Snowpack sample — Buffalo Mountain, Silverthorne, Colorado, USA (1/25/25, 10:11 AM MST)
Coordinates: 39.6222, -106.1139
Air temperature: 22 °F
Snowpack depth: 110 cm
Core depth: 40 cm
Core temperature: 46.4 °F
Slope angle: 12°, slope face: 102°
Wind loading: high
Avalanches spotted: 0
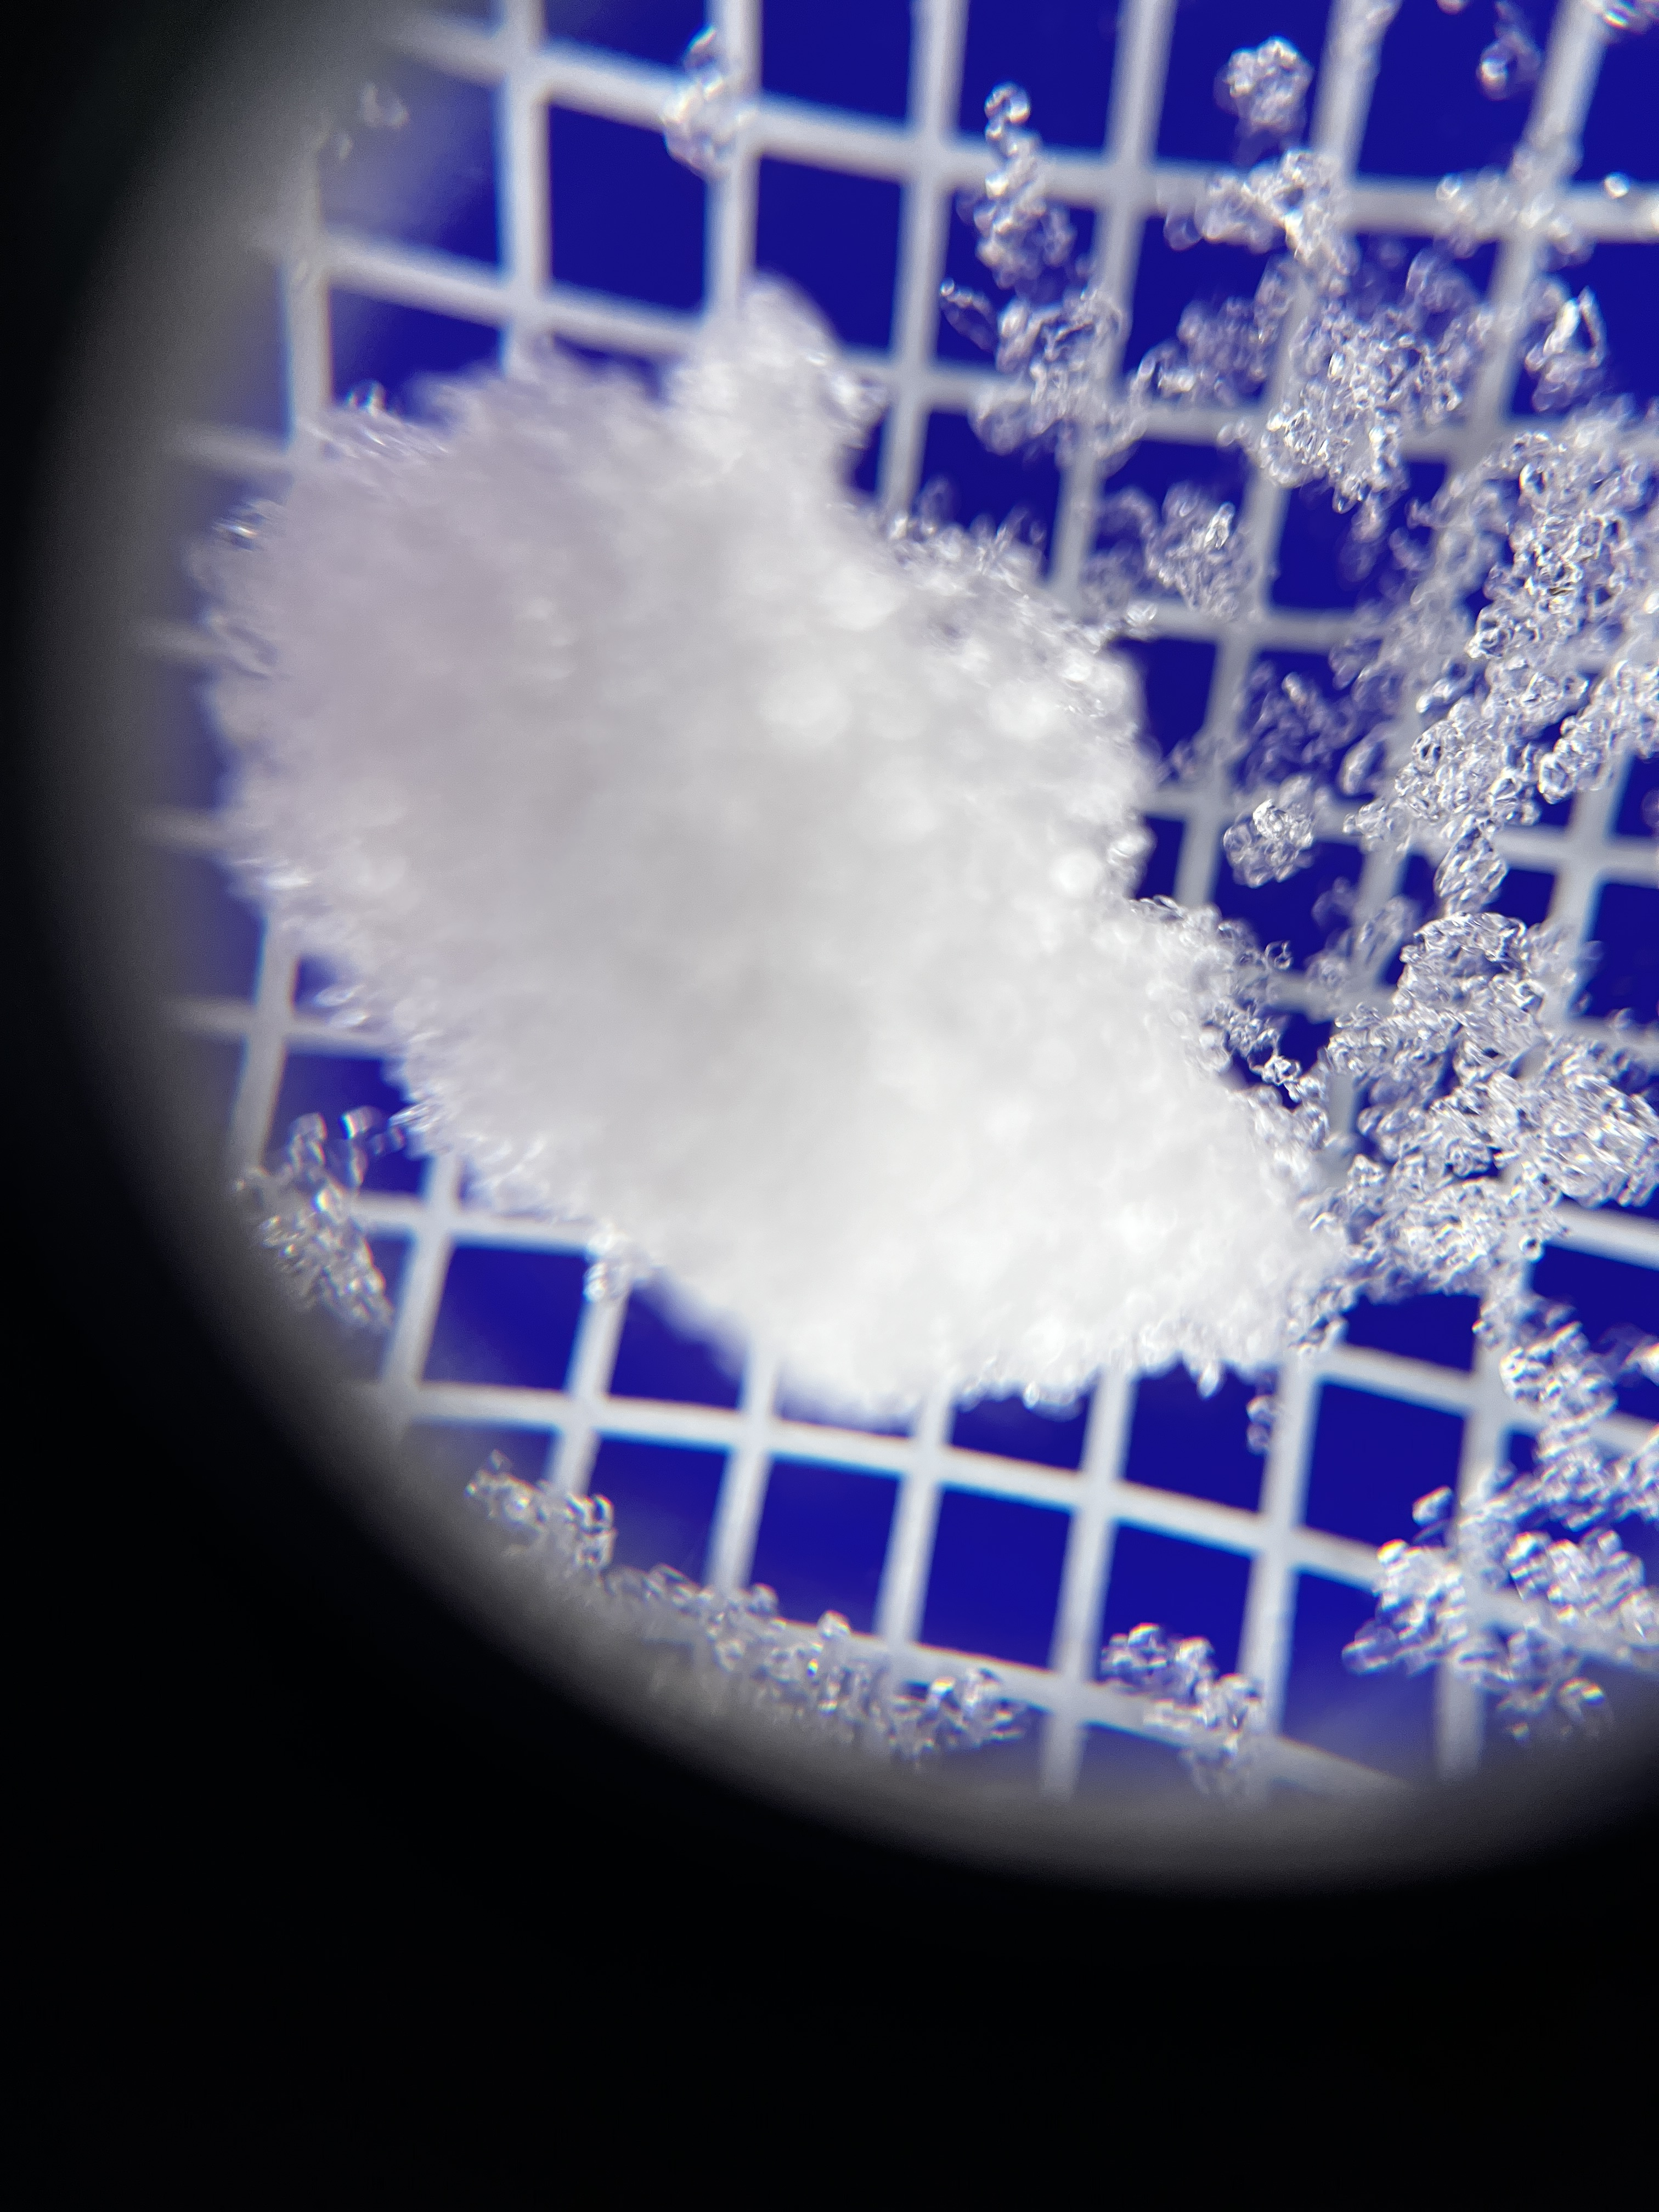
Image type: magnified_profile
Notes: No avalanches nearby, collected on the outskirts of a fire break 15 meters from the treeline, on way to Buffalo and Red Mountain